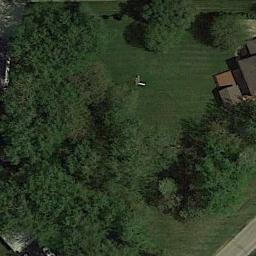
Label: forest